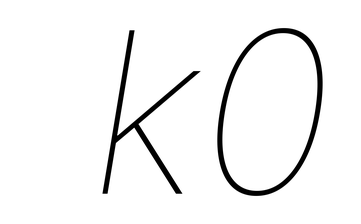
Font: Inter-Italic_Thin_Italic